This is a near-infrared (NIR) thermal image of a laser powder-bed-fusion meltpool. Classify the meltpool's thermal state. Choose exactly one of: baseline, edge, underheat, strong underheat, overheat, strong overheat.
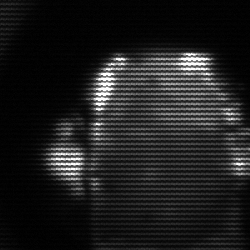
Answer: baseline